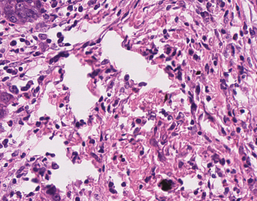
Tumor epithelial tissue: yes
Tumor-associated stroma tissue: yes
Normal tissue: no